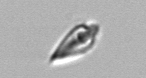
Label: Oxytoxum